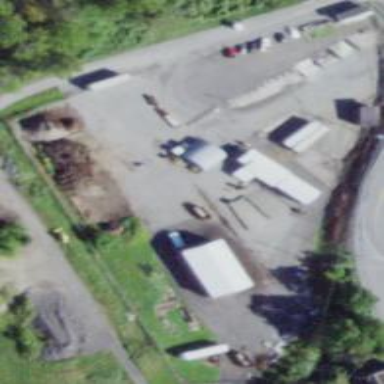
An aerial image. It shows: Recycling center.